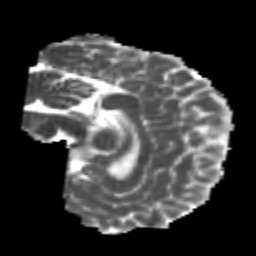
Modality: MD
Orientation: sagittal
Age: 22
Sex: male
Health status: healthy
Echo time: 0.074 s